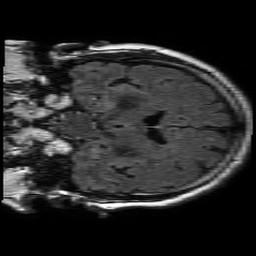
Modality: FLAIR
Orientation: coronal
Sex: female
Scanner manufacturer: philips
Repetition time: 11 s
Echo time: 0.125 s